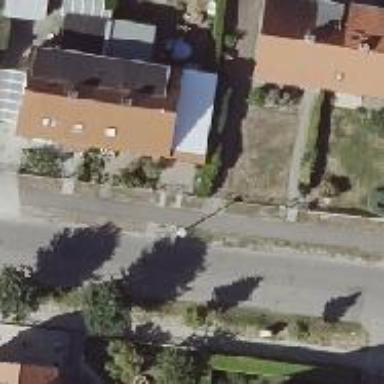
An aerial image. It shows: Sidewalk along the footway.